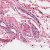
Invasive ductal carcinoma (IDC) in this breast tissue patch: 0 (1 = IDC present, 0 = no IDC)